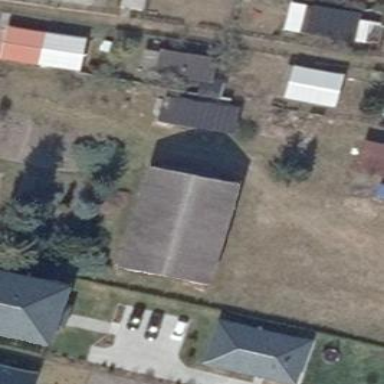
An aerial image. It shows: Gabled building.